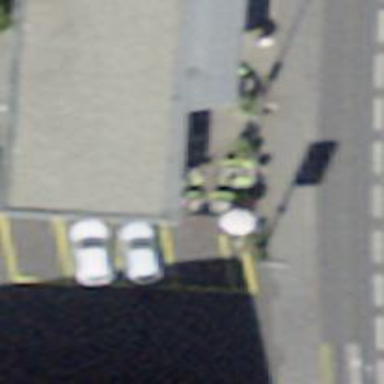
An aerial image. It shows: Bicycle parking area.